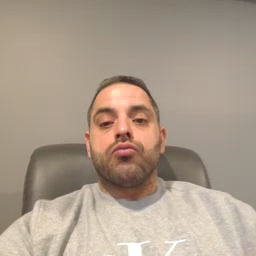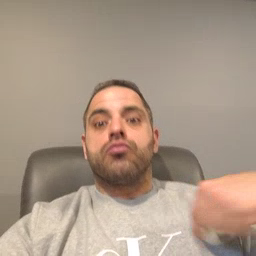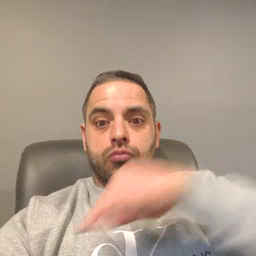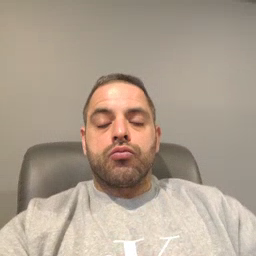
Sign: weus